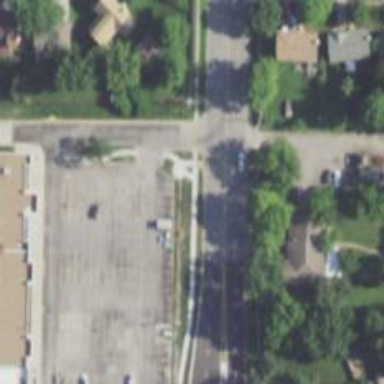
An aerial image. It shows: Unmarked road crossing.